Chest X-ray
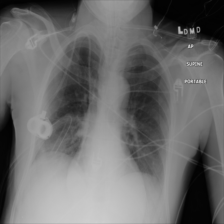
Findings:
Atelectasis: negative
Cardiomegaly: negative
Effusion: negative
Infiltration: negative
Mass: negative
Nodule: negative
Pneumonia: negative
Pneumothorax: negative
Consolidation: negative
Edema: negative
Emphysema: negative
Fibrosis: negative
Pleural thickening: negative
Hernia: negative